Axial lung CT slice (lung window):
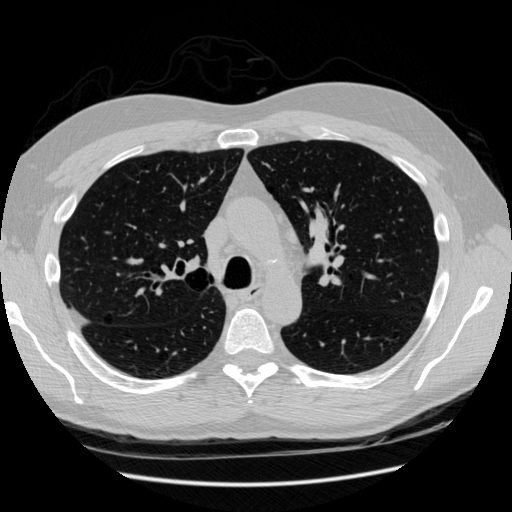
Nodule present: no